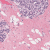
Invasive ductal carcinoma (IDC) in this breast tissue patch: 0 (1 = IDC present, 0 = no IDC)